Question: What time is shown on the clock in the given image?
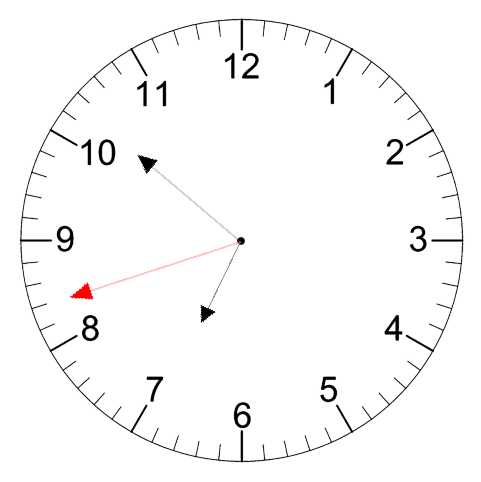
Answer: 06:51:42